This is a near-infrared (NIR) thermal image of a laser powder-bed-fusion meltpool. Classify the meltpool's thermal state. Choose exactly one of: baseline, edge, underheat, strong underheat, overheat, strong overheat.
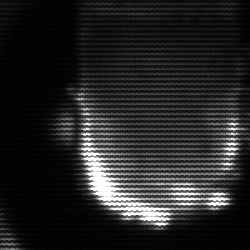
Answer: baseline